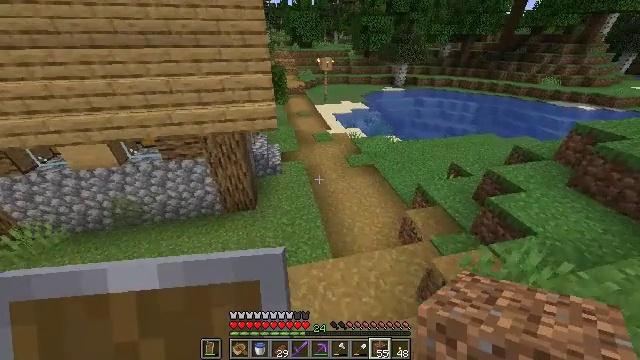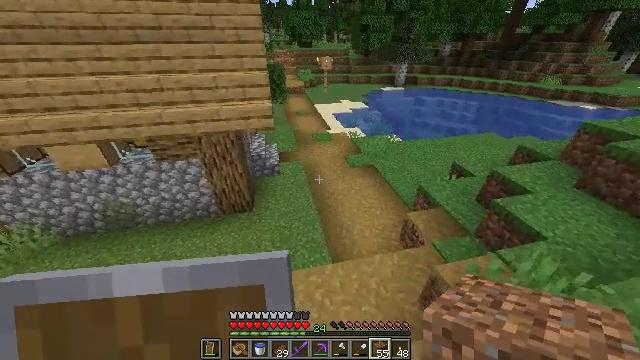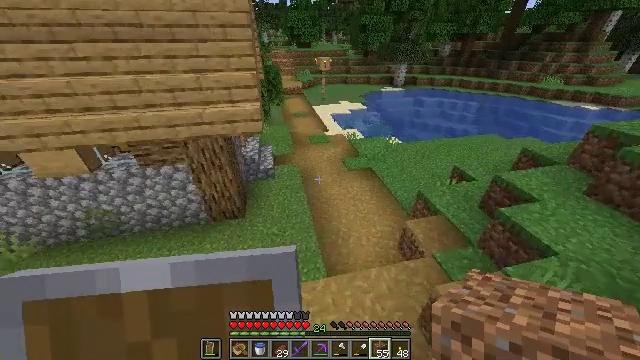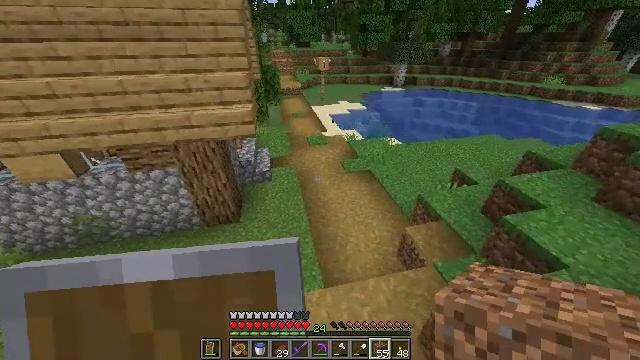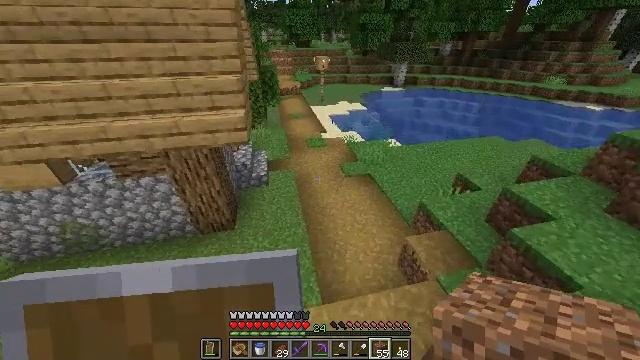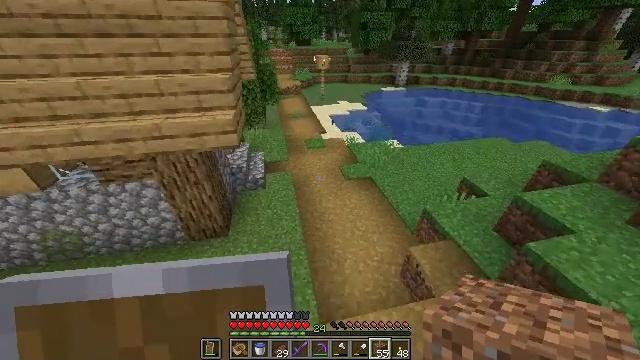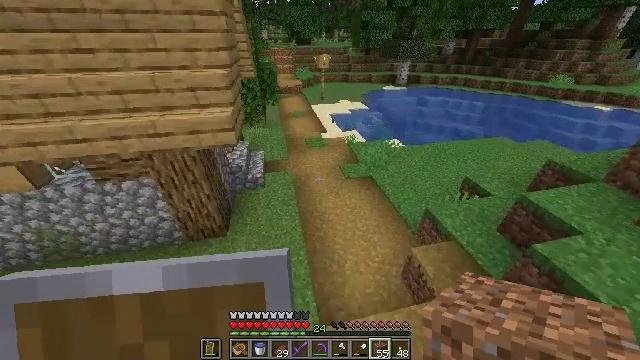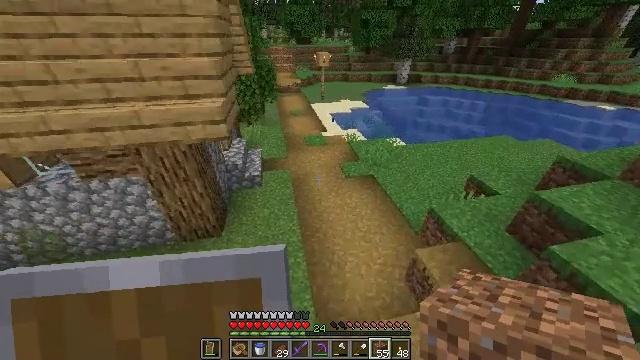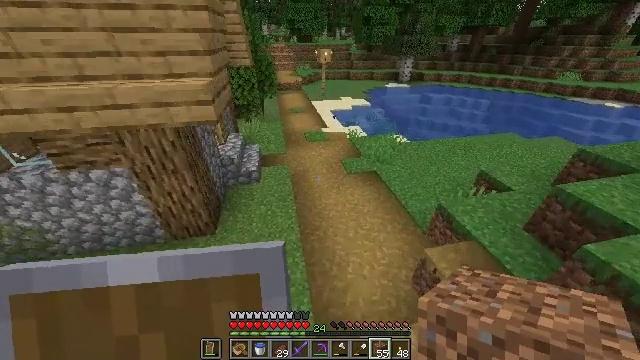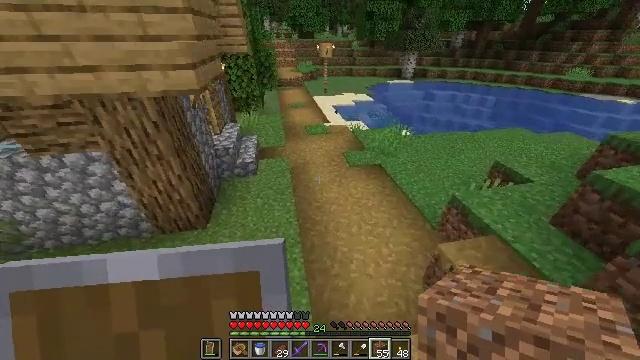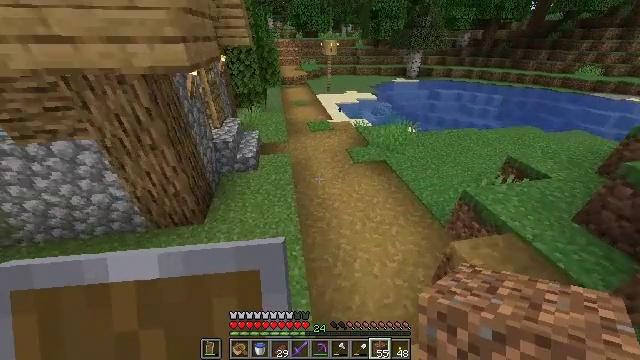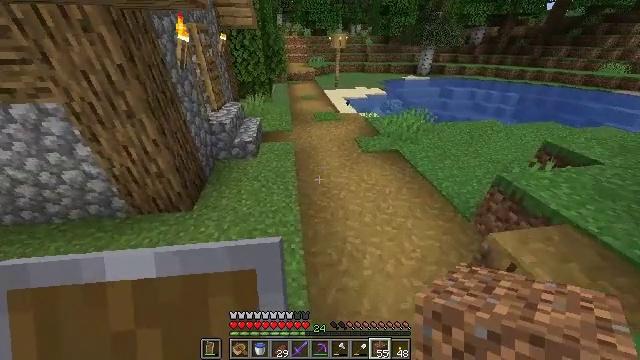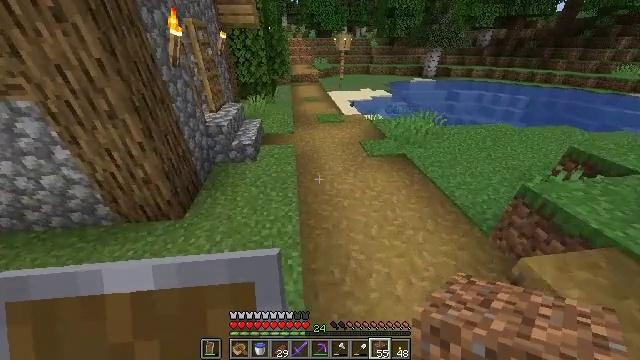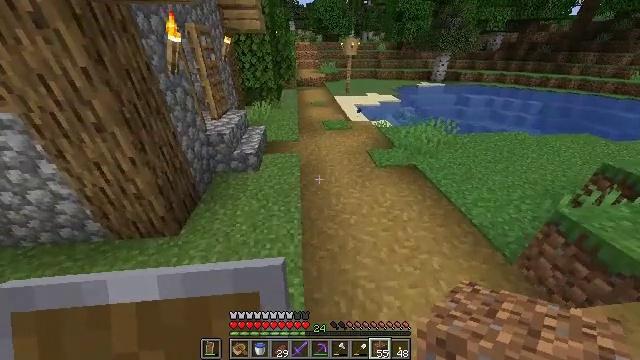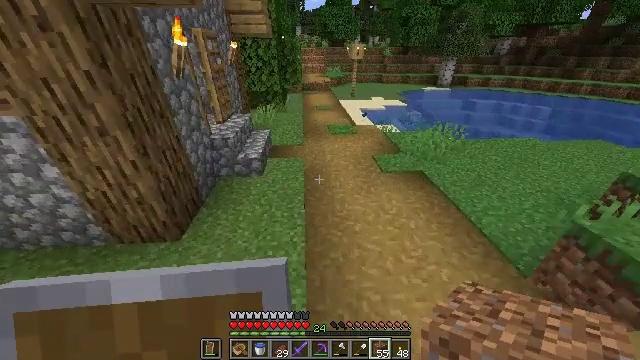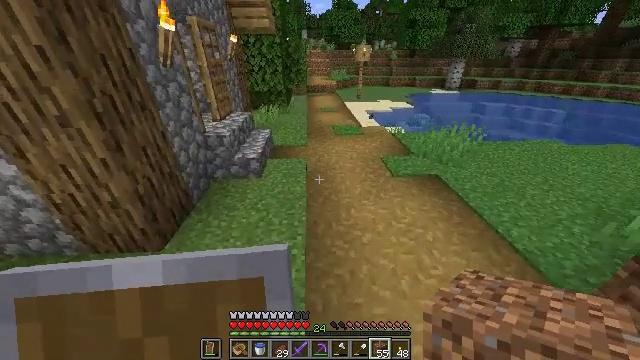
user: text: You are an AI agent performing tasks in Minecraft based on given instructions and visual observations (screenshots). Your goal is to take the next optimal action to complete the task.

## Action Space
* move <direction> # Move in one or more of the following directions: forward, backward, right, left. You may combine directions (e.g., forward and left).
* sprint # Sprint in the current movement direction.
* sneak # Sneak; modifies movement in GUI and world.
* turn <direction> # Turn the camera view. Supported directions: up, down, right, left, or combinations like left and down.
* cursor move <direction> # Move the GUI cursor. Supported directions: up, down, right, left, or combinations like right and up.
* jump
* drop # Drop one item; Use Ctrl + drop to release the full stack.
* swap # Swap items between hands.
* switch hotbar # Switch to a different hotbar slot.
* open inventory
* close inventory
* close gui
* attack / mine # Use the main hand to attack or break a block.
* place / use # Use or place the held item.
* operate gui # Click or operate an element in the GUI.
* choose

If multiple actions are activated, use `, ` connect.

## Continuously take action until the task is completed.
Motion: motion action
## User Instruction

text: Craft a brewing stand using blaze rod and cobblestones.
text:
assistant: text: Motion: move forward and move right
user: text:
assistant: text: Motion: move forward and move right
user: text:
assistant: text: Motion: move forward
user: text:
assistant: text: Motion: move forward
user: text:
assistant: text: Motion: move forward
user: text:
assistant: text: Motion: move forward
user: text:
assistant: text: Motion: move forward
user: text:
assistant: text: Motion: move forward
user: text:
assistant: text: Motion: move forward
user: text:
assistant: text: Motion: move forward
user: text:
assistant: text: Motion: move forward, turn left
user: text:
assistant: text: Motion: move forward, turn left
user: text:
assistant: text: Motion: move forward, turn left
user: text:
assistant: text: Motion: move forward, turn left
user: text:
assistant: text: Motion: move forward, turn left
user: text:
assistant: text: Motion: move forward and move right, turn left
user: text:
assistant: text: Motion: move forward and move right, turn left and up
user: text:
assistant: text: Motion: move forward and move right, turn left
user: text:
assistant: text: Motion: move forward and move right, turn left
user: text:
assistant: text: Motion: move forward and move right, turn left
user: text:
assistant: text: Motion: move forward and move right, turn left
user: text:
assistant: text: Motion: move forward and move right, turn left
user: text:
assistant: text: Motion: move forward and move right, turn left
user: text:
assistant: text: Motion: move forward and move right, turn left
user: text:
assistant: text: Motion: move forward and move right, turn left
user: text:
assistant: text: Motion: move forward and move right, turn left
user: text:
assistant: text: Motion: move forward and move right, turn left
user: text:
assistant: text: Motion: move forward and move right, turn left
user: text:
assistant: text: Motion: move forward and move right, turn left and up
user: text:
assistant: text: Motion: move forward and move right, turn left and up